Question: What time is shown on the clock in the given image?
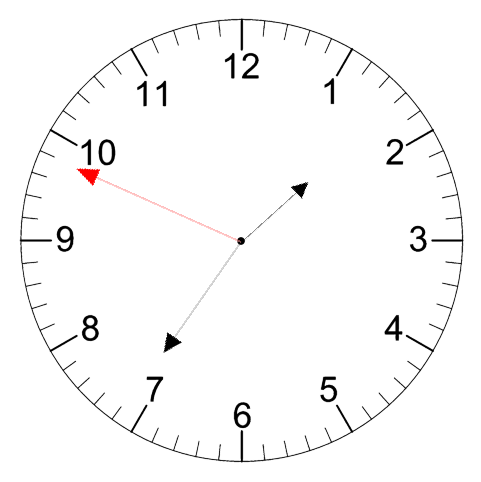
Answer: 01:35:49